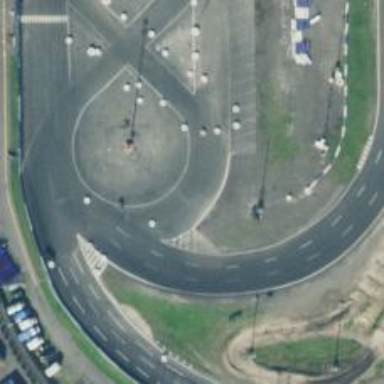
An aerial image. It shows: Motor sport raceway with asphalt surface.